Field crop: maize
Growth stage: 2
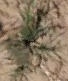
Species: salsola